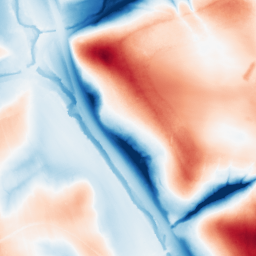
Category: edge_preserving
Decomposition family: guided
Decomposition parameters: radius: 32
eps: 1
Upsampling method: cubic_catmull_rom
Upsampling parameters: scale: 4
Upsampling scale: 4